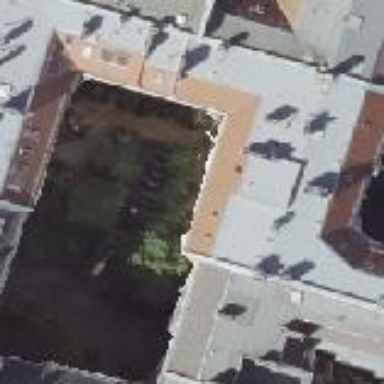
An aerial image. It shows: Unique apartment building with double saltbox roof shape.